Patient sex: M
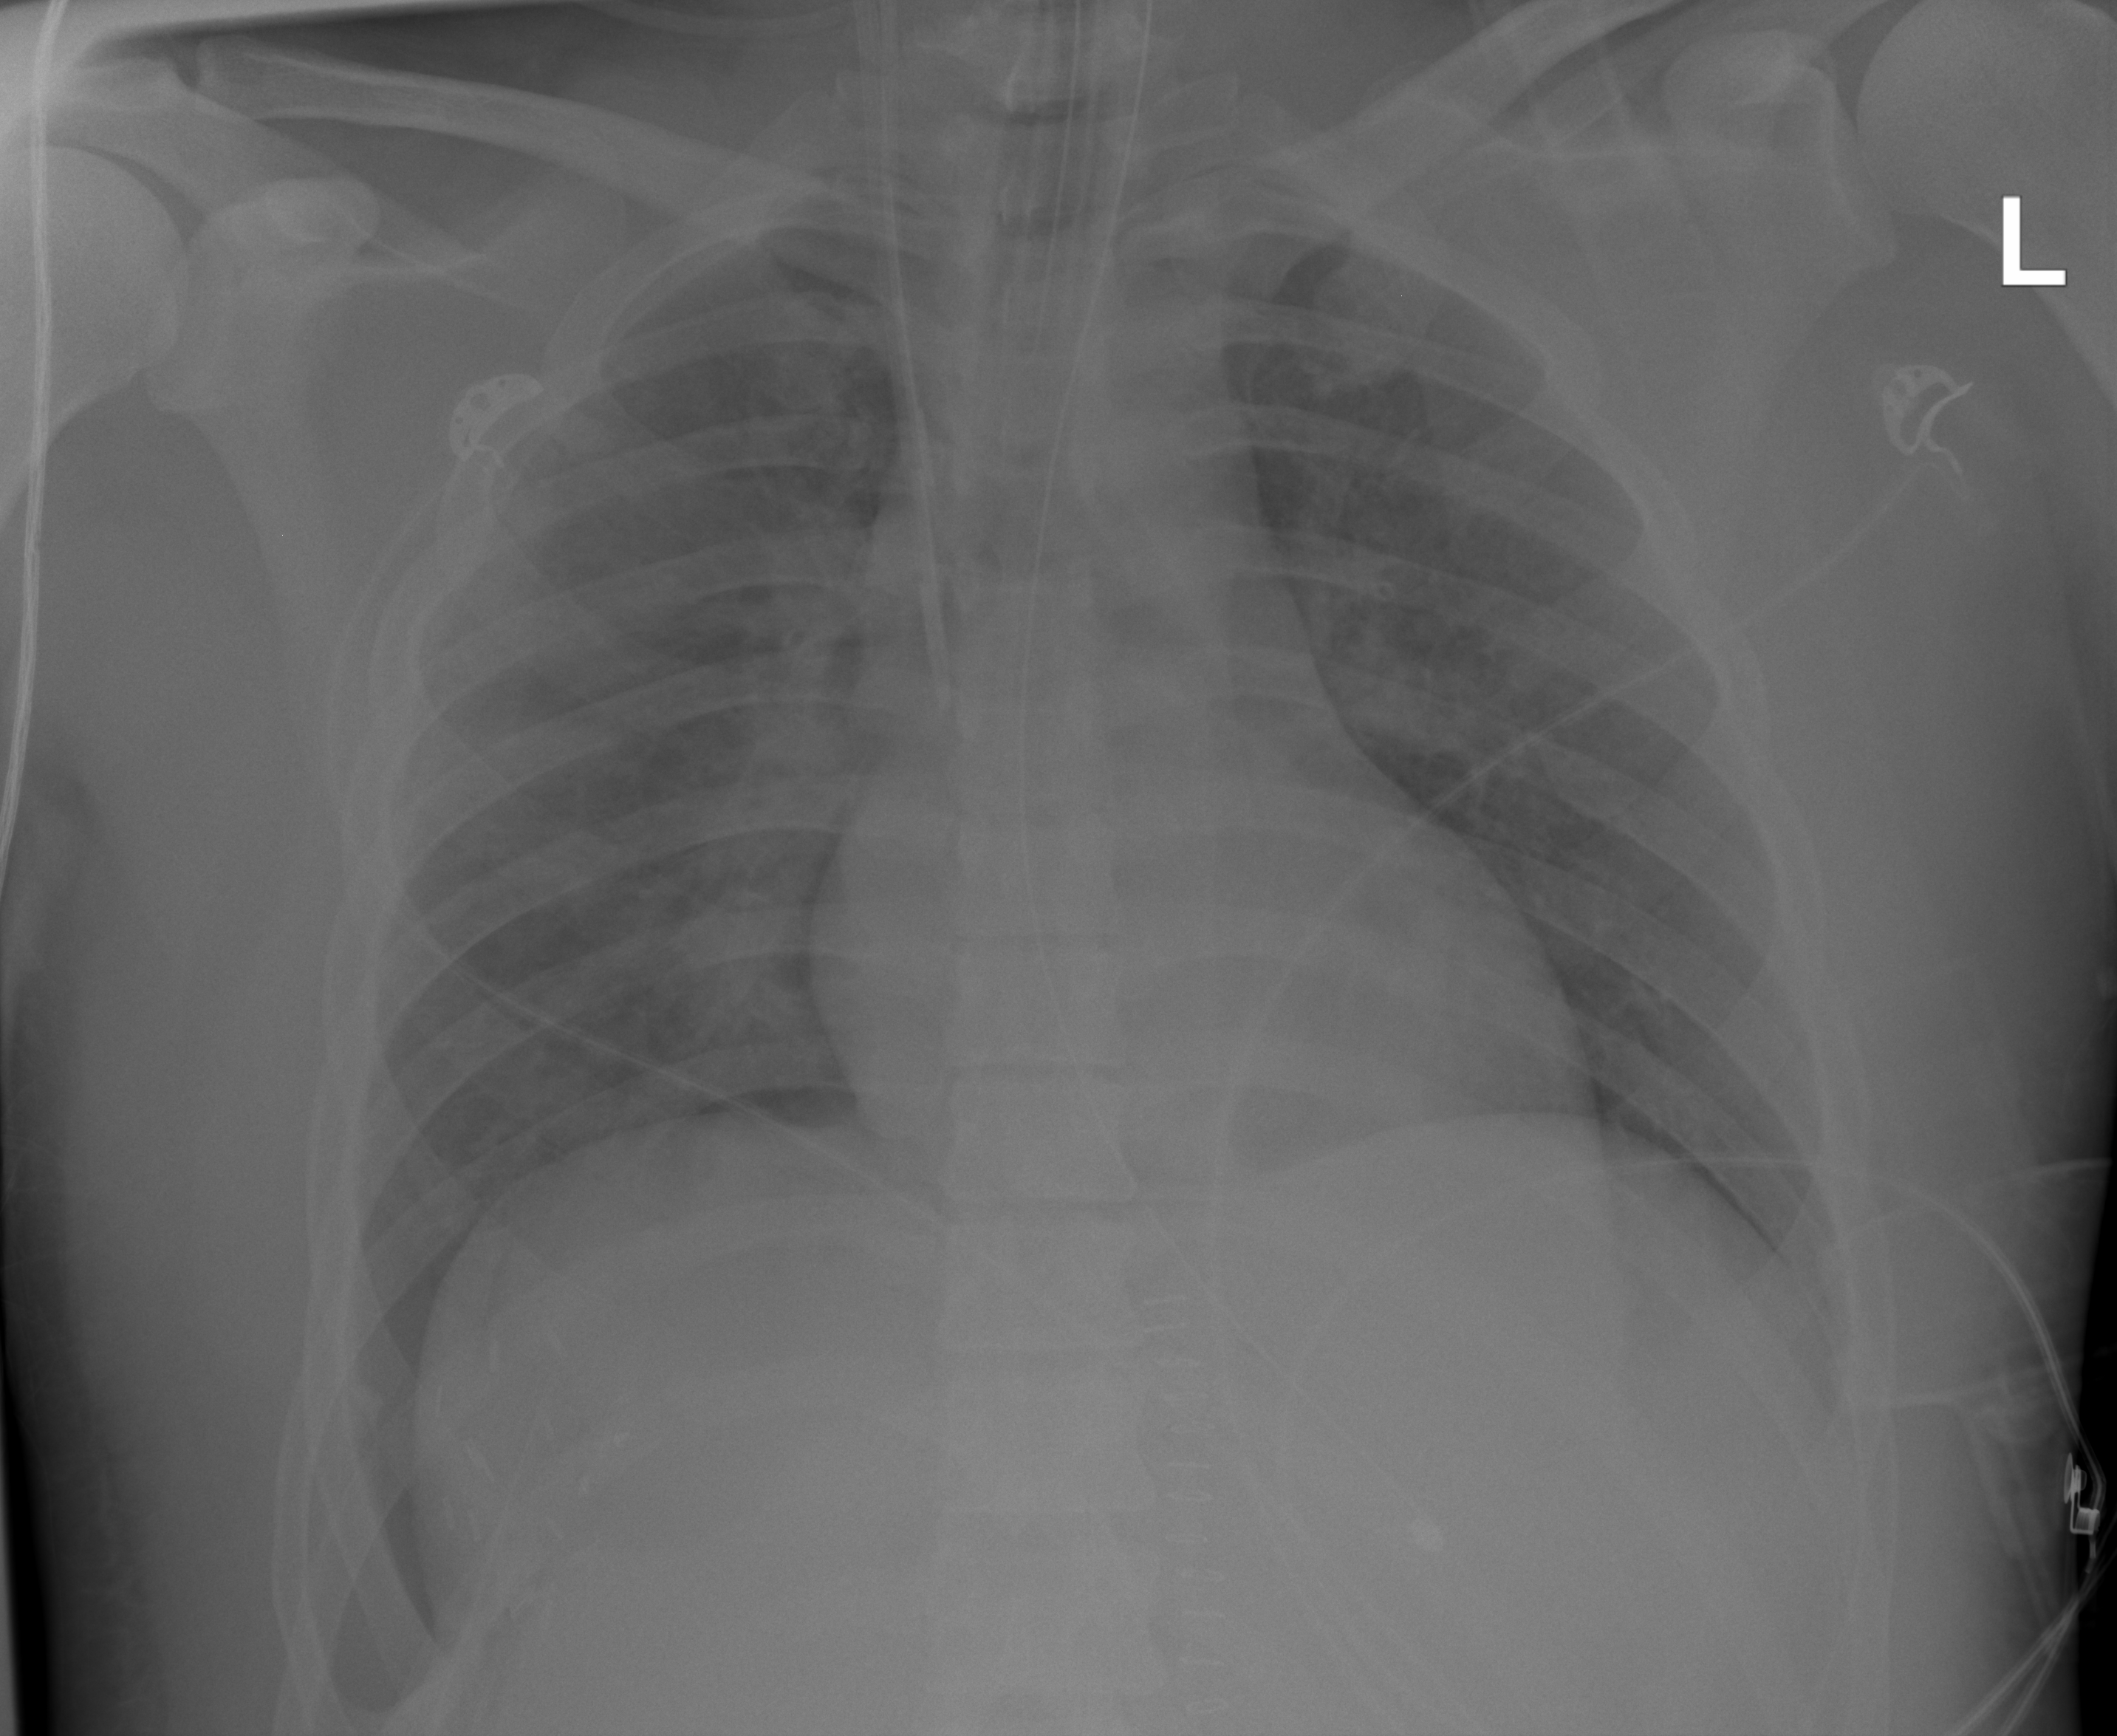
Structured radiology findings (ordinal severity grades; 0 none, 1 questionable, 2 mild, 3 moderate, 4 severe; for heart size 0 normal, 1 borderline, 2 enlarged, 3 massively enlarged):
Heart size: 0
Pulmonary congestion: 0
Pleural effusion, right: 0
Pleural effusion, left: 0
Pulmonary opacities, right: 0
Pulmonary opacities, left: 0
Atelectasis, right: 1
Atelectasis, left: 0